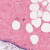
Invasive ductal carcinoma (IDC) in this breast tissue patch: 0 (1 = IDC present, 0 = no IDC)